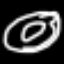
Label: donut